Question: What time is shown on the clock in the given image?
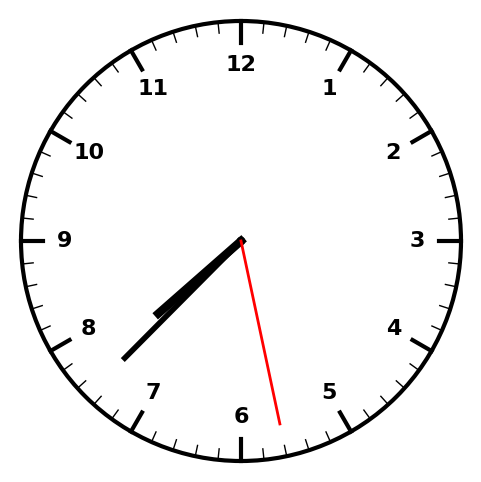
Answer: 07:37:28